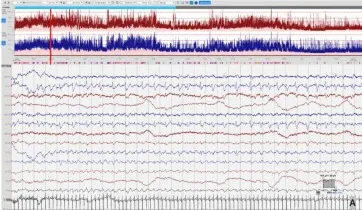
Seizures. . Focal seizures were seen over several regions with variable seizure morphology including:
A) Left sided seizure with sharp wave/slow wave morphology.
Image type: electrography (eeg)